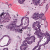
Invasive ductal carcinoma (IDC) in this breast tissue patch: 1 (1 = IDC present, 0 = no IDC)